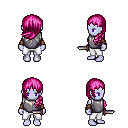
a pixel art fantasy rpg character, female body template, dark elf, purple skin, steel chest armor, white pants, pink left-swept hairstyle, leather bracers, dagger, four views (front, back, left, right), 2x2 character sprite sheet, small pixel art, hard edges, no anti-aliasing